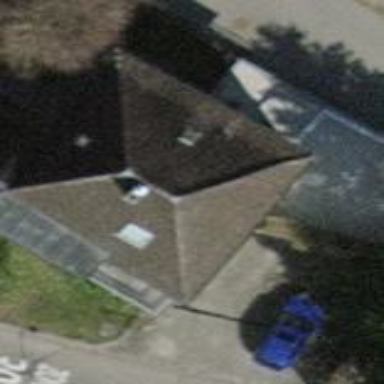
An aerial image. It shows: Building with hipped roof.